Interaction volume radius: 10 \u00c5
Interaction volume height: 10 \u00c5
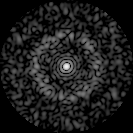
Disorder parameter: 0.8369